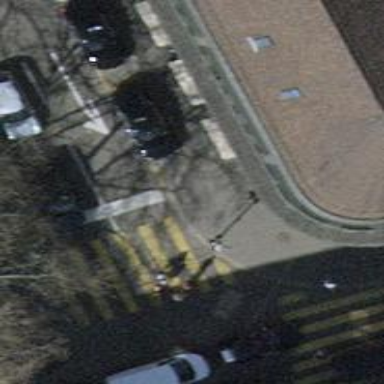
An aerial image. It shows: Kerb barrier.